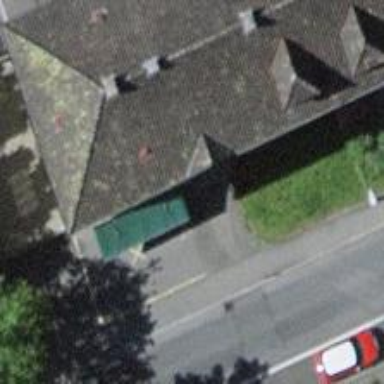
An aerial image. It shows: Post box.